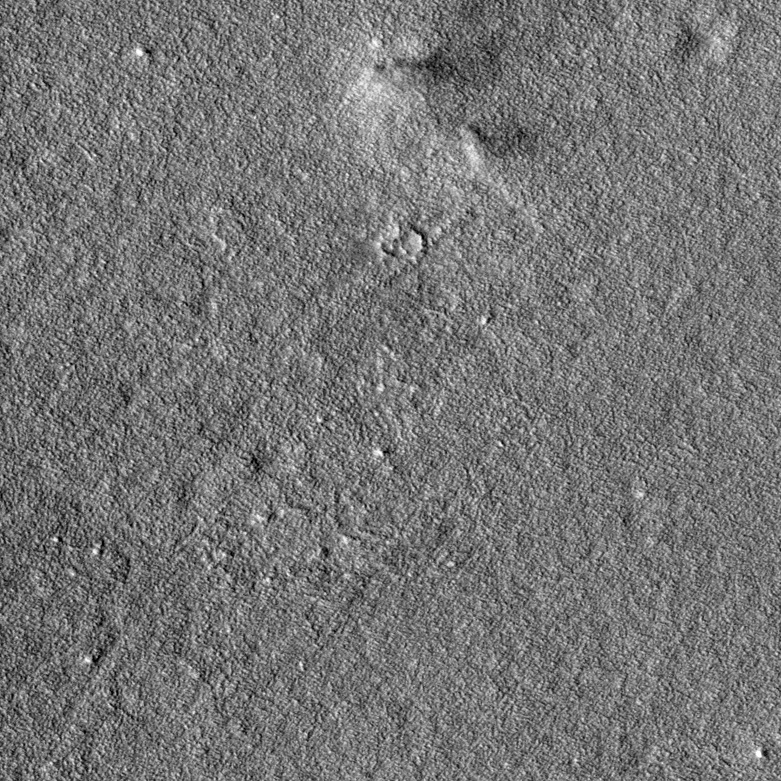
Label: dustdevil, dustdevil